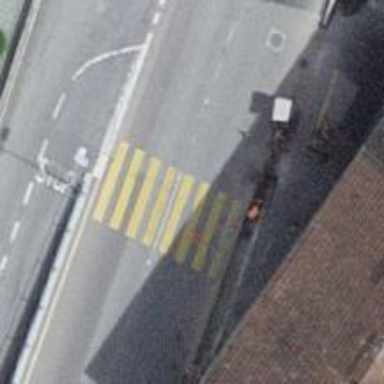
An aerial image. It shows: Zebra crossing on the road.